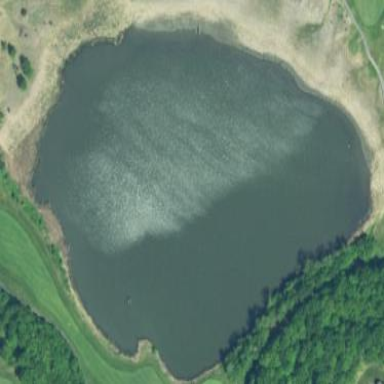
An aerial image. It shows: Reservoir serving as lateral water hazard for golf course.